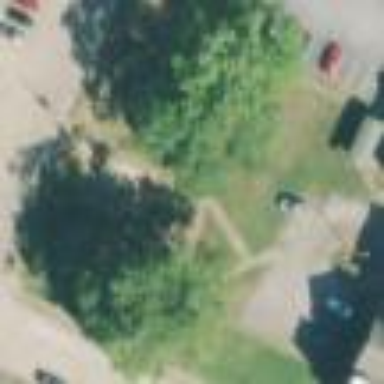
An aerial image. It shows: Village green area.